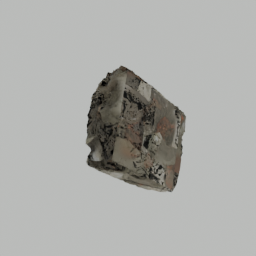
Label: architecture